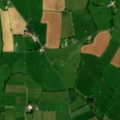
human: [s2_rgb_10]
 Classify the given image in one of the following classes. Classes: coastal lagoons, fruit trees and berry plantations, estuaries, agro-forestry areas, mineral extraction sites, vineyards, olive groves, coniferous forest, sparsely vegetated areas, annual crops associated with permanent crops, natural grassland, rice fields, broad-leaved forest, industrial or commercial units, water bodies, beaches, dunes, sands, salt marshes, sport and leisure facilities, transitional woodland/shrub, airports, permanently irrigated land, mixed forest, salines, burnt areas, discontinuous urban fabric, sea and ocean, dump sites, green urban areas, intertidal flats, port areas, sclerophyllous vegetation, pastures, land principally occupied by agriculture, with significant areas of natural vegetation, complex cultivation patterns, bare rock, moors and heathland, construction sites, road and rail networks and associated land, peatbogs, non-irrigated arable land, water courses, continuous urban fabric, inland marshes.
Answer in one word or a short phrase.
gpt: pastures